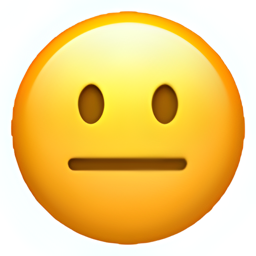
Name: neutral face
Emoji: 😐
Group: Smileys & Emotion
Sub-group: face-neutral-skeptical